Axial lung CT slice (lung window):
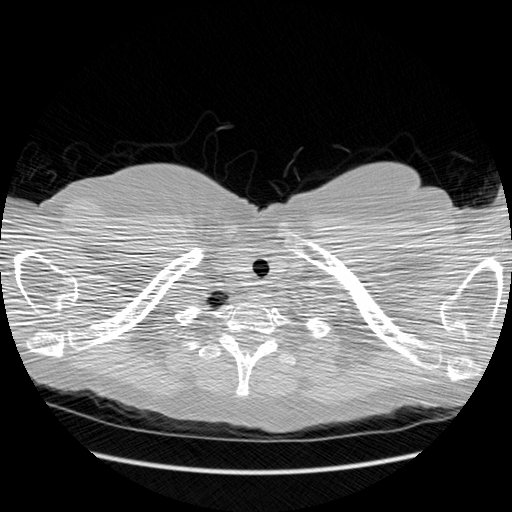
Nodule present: no